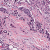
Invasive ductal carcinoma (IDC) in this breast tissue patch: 1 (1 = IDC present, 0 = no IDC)